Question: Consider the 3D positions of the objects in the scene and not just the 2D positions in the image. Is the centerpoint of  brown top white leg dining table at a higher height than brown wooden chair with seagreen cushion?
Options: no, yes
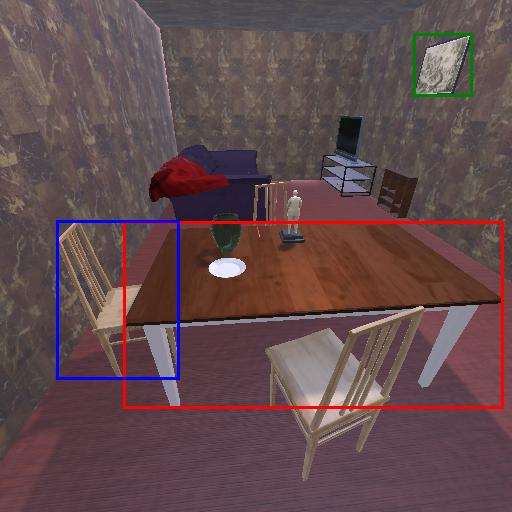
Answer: no